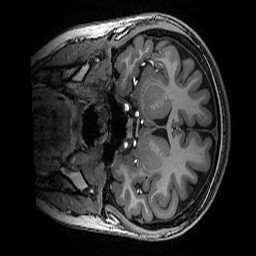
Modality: T1w
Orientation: coronal
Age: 18
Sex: female
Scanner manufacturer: ge
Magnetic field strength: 3 T
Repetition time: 0.007 s
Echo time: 0.00342 s